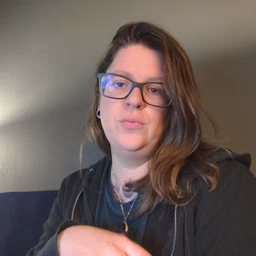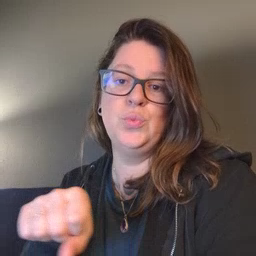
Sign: shoe